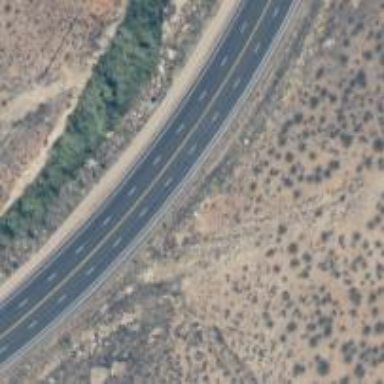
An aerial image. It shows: Secondary road with asphalt surface.